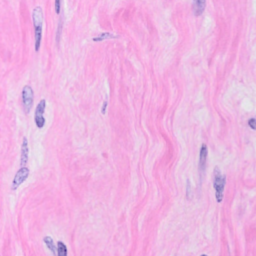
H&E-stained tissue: Breast